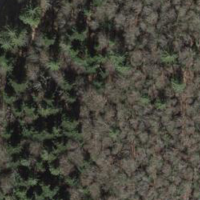
EUNIS habitat code: 44
Species observed at this site:
Milvus milvus
Corvus corone
Passer domesticus
Ciconia ciconia
Buteo buteo
Falco tinnunculus
Motacilla alba